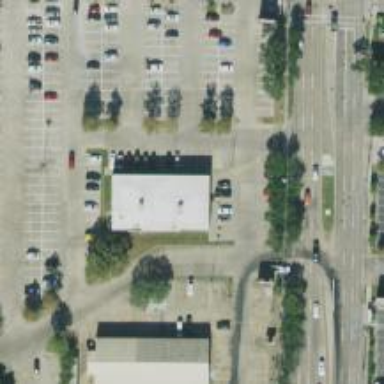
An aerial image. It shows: Parking space.